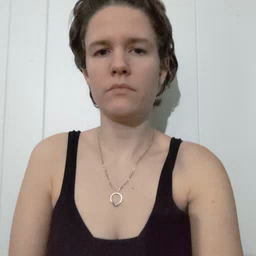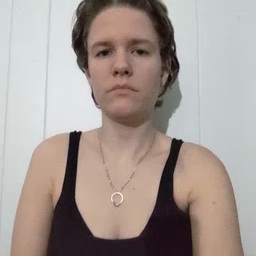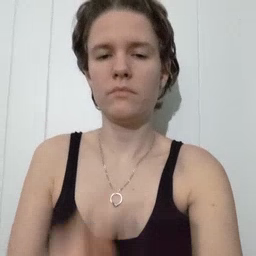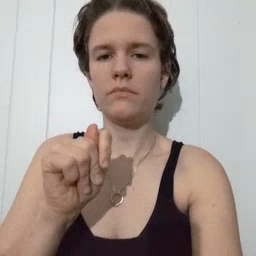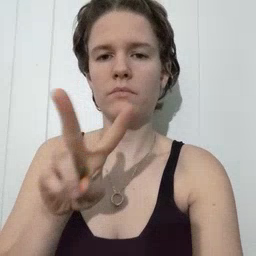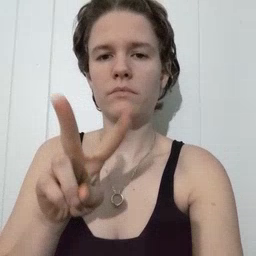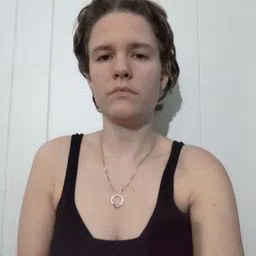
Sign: TV